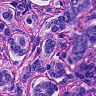
Metastatic tissue present: yes